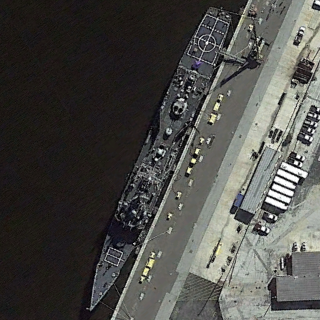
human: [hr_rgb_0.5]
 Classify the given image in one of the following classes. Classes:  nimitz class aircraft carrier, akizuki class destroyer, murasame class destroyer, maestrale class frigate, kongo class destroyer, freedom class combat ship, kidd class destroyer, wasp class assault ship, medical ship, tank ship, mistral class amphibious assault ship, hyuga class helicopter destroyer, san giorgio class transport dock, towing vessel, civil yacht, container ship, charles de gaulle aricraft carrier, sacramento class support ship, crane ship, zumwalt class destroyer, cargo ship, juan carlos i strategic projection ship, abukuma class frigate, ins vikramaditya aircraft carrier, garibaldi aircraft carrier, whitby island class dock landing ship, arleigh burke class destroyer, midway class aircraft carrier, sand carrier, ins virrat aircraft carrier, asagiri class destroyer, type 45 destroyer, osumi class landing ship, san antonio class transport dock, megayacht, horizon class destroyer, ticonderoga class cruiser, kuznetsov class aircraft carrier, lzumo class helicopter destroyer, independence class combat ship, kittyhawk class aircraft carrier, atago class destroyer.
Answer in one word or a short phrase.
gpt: Ticonderoga class cruiser